Question: See, I need to write a code for ~quarter million input files to run on batch. I saw this post: <URL>
I can't figure it out how to implement this in my code.
- I want to give each process specific number of cores or in other words, specific number of processes only can run at certain time.- If one process is finished another one should takes its place.
'''
import subprocess
import os
import multiprocessing
import time
MAXCPU = multiprocessing.cpu_count()
try:
cp = int(raw_input("Enter Number of CPU's to use (Total %d) = "%MAXCPU))
assert cp <= MAXCPU
except:
print "Bad command taking all %d cores"%MAXCPU
cp =MAXCPU # set MAXCPU as CPU
list_pdb = [i for i in os.listdir(".") if i.endswith(".pdb")] # Input PDB files
assert len(list_pdb) != 0
c = {}
d = {}
t = {}
devnull = file("Devnull","wb")
for each in range(0, len(list_pdb), cp): # Number of cores in Use = 4
for e in range(cp):
if each + e < len(list_pdb):
args = ["sh", "Child.sh", list_pdb[each + e], str(cp)]
p = subprocess.Popen(args, shell=False,
stdout=devnull, stderr=devnull)
c[p.pid] = p
print "Started Process : %s" % list_pdb[each + e]
while c:
print c.keys()
pid, status = os.wait()
if pid in c:
print "Ended Process"
del c[pid]
devnull.close()
'''
'''
#!/bin/sh
sh grand_Child.sh
sh grand_Child.sh
sh grand_Child.sh
sh grand_Child.sh
# Some heavy processes with $1
'''
'''
#!/bin/sh
sleep 5
'''
## Output

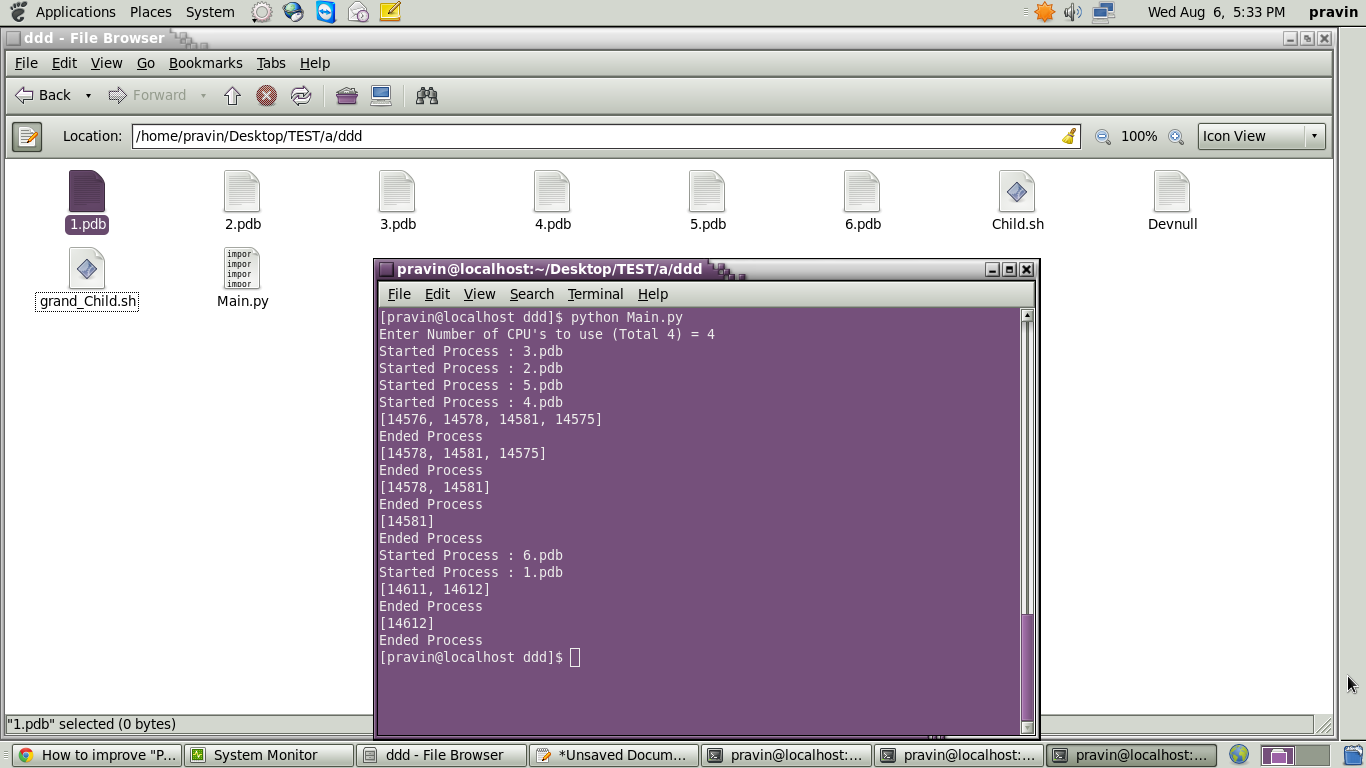
Answer: Here's a version of the code using 'multiprocessing.Pool'. It's a lot simpler, as the module does nearly all the work!
This version also does:
- lots of logging, when a proc starts/ends- prints how many files will be processed- lets you process more than numcpus at a time
Often when running multiprocess jobs, it's best to run processes than CPUs. Different procs will wait on I/O, vs waiting for CPU. Often people run 2n+1, so for a 4 proc system they run 2*4+1 or 9 procs for a job. (I generally hardcode "5" or "10" until there's a reason to change, I'm lazy that way :) )
Enjoy!
## source
'''
import glob
import multiprocessing
import os
import subprocess
MAXCPU = multiprocessing.cpu_count()
TEST = False
def do_work(args):
path,numproc = args
curproc = multiprocessing.current_process()
print curproc, "Started Process, args={}".format(args)
devnull = open(os.devnull, 'w')
cmd = ["sh", "Child.sh", path, str(numproc)]
if TEST:
cmd.insert(0, 'echo')
try:
return subprocess.check_output(
cmd, shell=False,
stderr=devnull,
)
finally:
print curproc, "Ended Process"
if TEST:
cp = MAXCPU
list_pdb = glob.glob('t*.py')
else:
cp = int(raw_input("Enter Number of processes to use (%d CPUs) = " % MAXCPU))
list_pdb = glob.glob('*.pdb') # Input PDB files
# assert cp <= MAXCPU
print '{} files, {} procs'.format(len(list_pdb), cp)
assert len(list_pdb) != 0
pool = multiprocessing.Pool(cp)
print pool.map(
do_work, [ (path,cp) for path in list_pdb ],
)
pool.close()
pool.join()
'''
## output
'''
27 files, 4 procs
<Process(PoolWorker-2, started daemon)> Started Process, args=('tdownload.py', 4)
<Process(PoolWorker-2, started daemon)> Ended Process
<Process(PoolWorker-2, started daemon)> Started Process, args=('tscapy.py', 4)
<Process(PoolWorker-2, started daemon)> Ended Process
'''